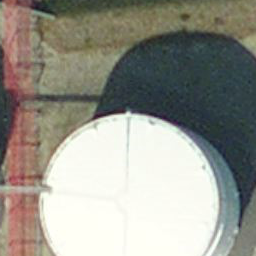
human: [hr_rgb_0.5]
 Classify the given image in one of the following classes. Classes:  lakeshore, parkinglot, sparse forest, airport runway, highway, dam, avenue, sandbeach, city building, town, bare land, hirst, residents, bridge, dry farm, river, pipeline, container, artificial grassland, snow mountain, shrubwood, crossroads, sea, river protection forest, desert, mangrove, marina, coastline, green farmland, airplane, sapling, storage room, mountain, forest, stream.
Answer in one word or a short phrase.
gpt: storage room